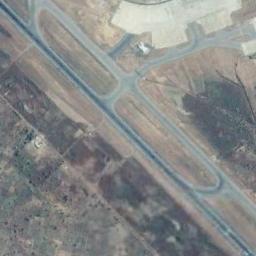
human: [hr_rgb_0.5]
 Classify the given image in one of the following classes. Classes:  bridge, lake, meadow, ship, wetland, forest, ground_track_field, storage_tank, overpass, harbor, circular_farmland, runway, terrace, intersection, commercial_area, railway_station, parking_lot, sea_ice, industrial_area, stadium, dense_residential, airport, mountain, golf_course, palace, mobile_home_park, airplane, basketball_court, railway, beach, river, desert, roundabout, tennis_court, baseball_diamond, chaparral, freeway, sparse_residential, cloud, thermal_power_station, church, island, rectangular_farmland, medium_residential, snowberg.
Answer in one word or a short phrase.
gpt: airport